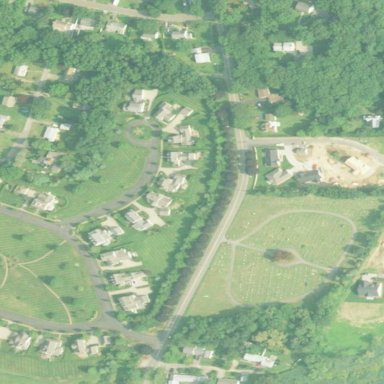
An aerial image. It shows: Cemetery area categorized as cemetery.